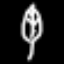
Label: leaf